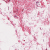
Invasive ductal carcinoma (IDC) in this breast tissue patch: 0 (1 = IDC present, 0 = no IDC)